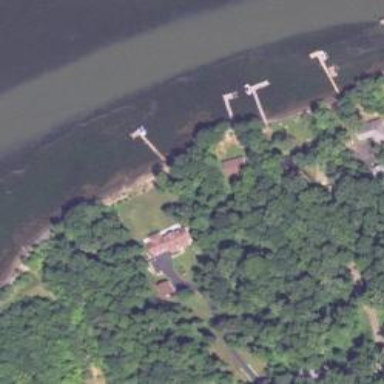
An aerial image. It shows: Dock located along the waterway.